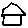
Label: house